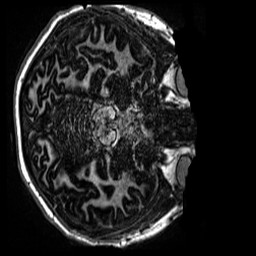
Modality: MP2RAGE
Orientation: axial
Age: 11
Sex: female
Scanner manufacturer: siemens
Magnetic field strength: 3 T
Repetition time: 4 s
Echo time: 0.00299 s